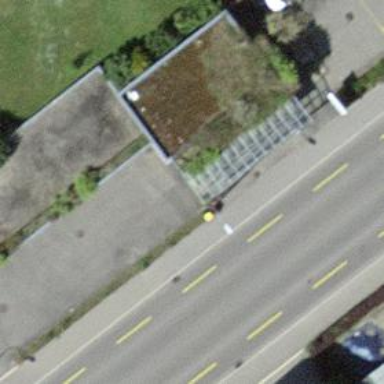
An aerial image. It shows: Post box is visible.